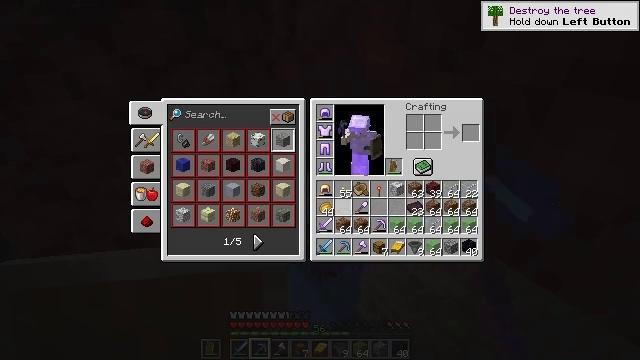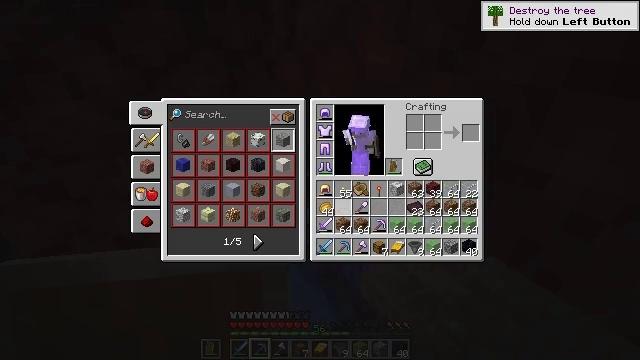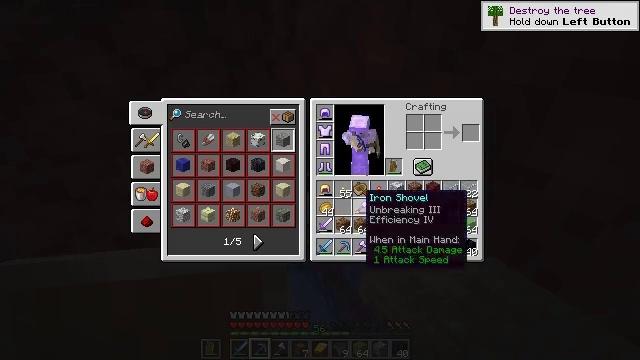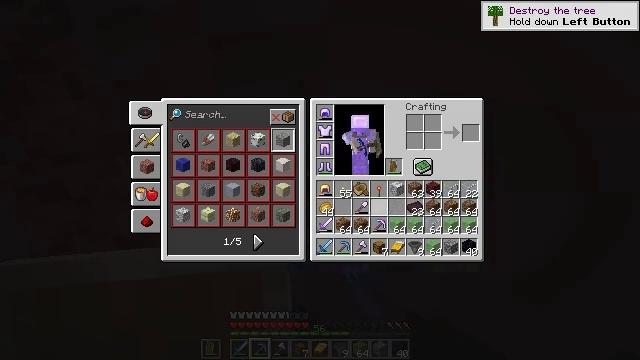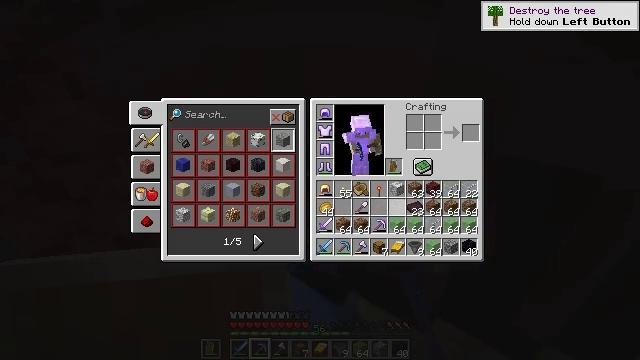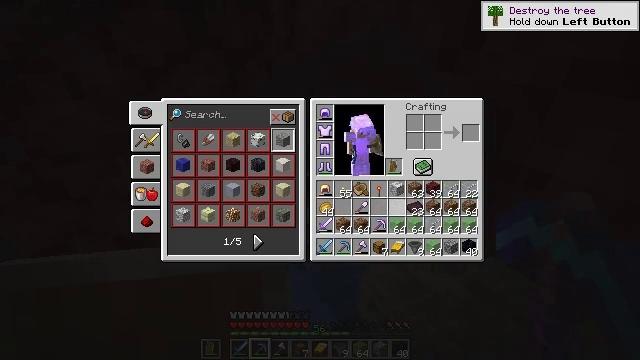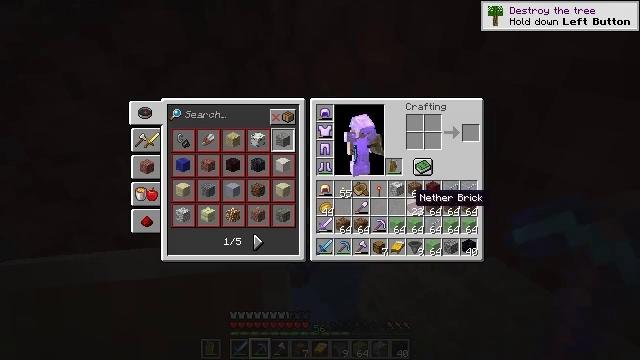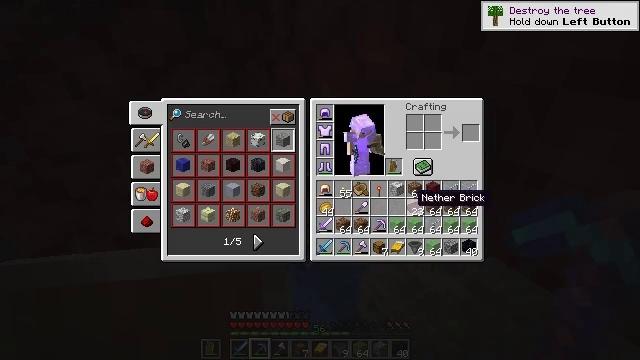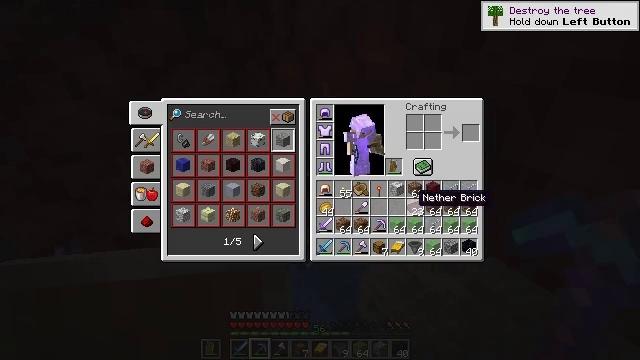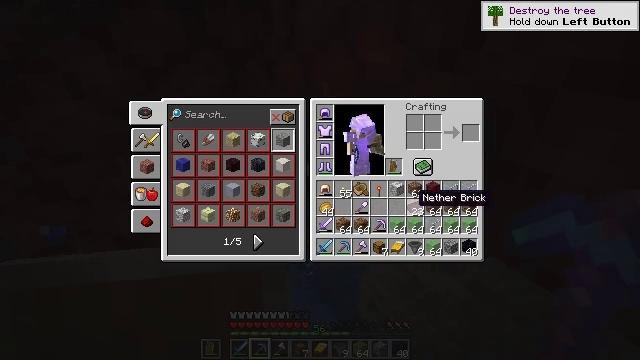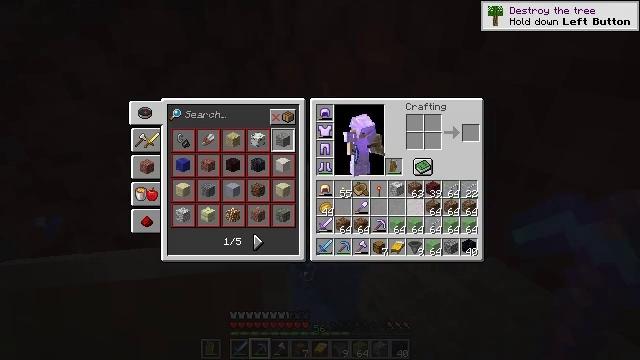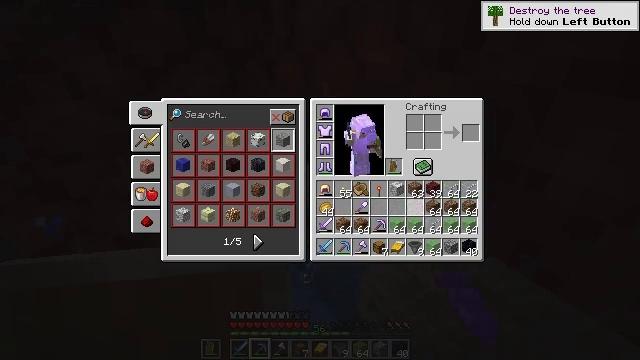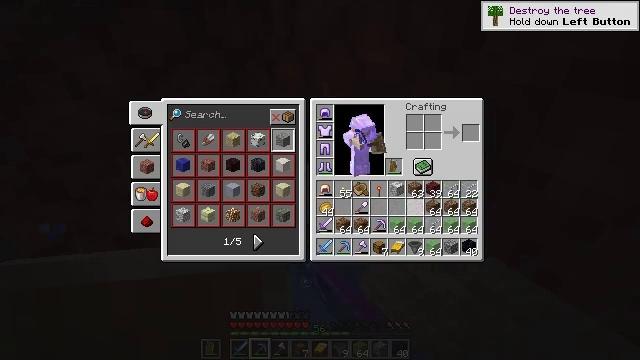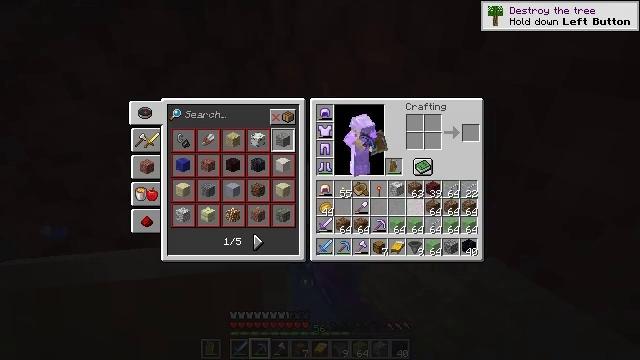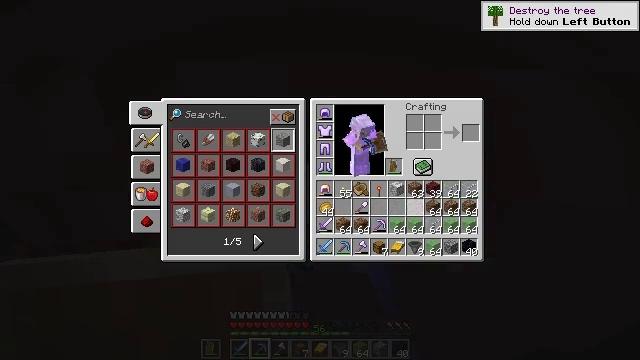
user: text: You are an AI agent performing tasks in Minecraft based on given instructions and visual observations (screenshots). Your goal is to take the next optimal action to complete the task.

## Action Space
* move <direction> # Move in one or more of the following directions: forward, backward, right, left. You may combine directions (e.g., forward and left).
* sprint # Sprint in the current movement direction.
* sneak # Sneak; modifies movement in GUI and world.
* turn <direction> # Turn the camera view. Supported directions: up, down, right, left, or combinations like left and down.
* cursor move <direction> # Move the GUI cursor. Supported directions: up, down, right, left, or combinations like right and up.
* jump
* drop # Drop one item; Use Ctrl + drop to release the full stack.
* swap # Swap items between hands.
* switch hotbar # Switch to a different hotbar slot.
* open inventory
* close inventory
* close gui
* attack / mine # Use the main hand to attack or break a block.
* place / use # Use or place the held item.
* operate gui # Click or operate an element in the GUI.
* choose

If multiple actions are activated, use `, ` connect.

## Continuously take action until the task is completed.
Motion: motion action
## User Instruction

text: Drop a nether brick.
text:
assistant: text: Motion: sprint, drop
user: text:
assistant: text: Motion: sprint, cursor move right
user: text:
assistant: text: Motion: sprint, cursor move right
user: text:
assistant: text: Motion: sprint, cursor move right
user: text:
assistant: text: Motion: sprint, cursor move right
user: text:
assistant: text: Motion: sprint
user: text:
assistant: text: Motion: sprint
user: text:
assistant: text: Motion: sprint
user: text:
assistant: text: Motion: sprint
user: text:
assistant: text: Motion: sprint, drop
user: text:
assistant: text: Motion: sprint, drop
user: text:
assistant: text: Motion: sprint, drop
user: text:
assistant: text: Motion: sprint
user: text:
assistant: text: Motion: sprint
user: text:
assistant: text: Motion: sprint